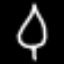
Label: leaf